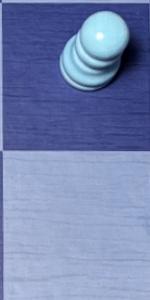
Label: Empty